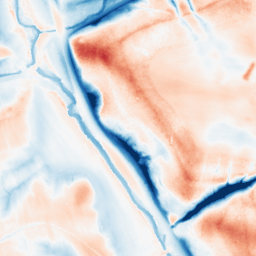
Category: trend_removal
Decomposition family: local_polynomial
Decomposition parameters: window_size: 51
degree: 3
Upsampling method: quadratic
Upsampling parameters: scale: 4
Upsampling scale: 4